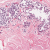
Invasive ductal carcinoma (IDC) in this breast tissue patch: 0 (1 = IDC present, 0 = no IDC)